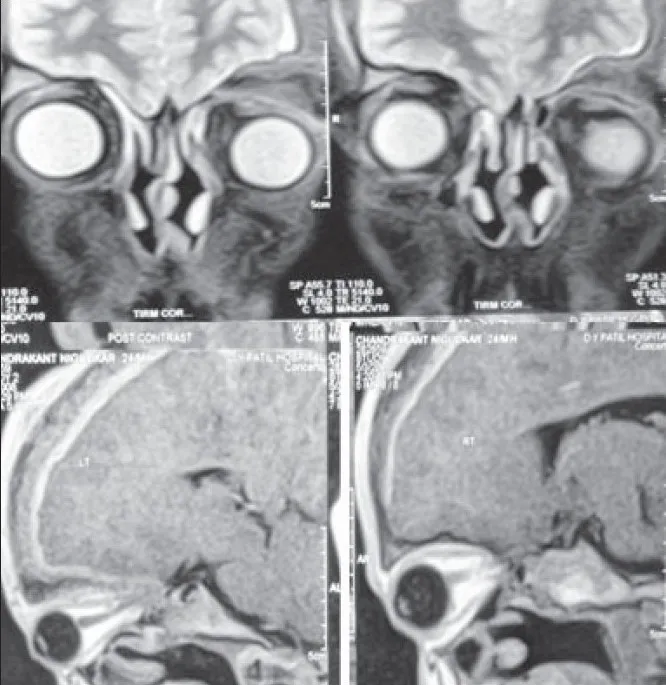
Magnetic resonance imaging showing dystopia and increase in left orbit volume.
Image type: radiology (mri)